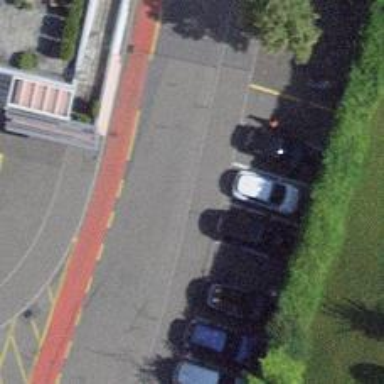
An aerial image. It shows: Kerb serving as barrier.